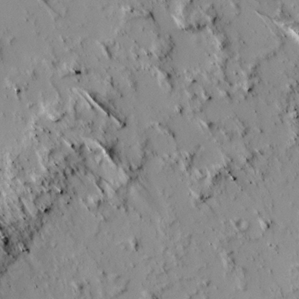
Label: non_frost